Question:
I'm working on an app that uses triangles that overlay other containers/divs. Had that solved with CSS before:
'''
.triangle:after {
content: "";
display: block;
position: absolute;
top: 15px;
left: -15px;
width: 0;
border-width: 0px 0px 15px 15px;
border-style: solid;
}
'''
but that doesn't work in React any more. What's a solution here?
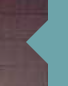
Answer: It is still possible to draw triangles in React Native using the CSS trick.
I wrote a class to encapsulate this: <URL>
If you'd like to write it yourself, I used this tool: <URL> to generate the triangle I wanted and modify the styles to React Native syntax.
For example, an Isosceles triangle 90x90 pointing up in CSS reads:
'''
width: 0;
height: 0;
border-style: solid;
border-width: 0 45px 90px 45px;
border-color: transparent transparent #007bff transparent;
'''
But in React Native the styles would be:
'''
triangle: {
width: 0,
height: 0,
backgroundColor: 'transparent',
borderStyle: 'solid',
borderTopWidth: 0,
borderRightWidth: 45,
borderBottomWidth: 90,
borderLeftWidth: 45,
borderTopColor: 'transparent',
borderRightColor: 'transparent',
borderBottomColor: 'red',
borderLeftColor: 'transparent',
},
'''